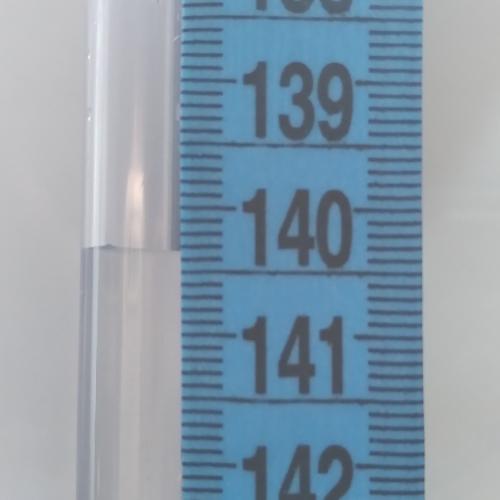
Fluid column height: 140.3 cm